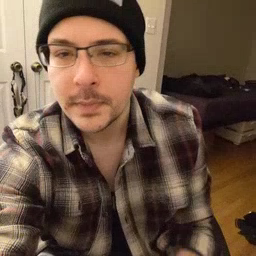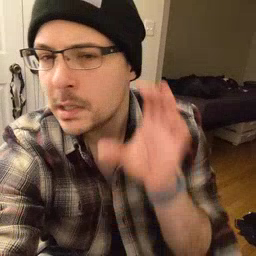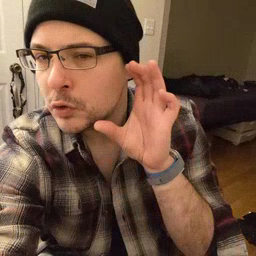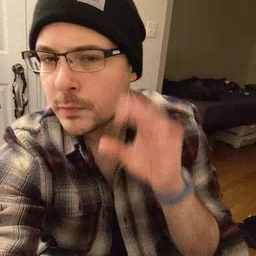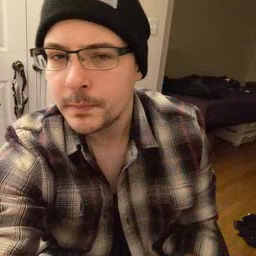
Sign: hear